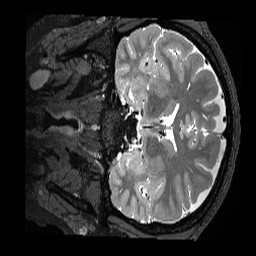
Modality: T2w
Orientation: coronal
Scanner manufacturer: siemens
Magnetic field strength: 3 T
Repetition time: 3.2 s
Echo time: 0.563 s